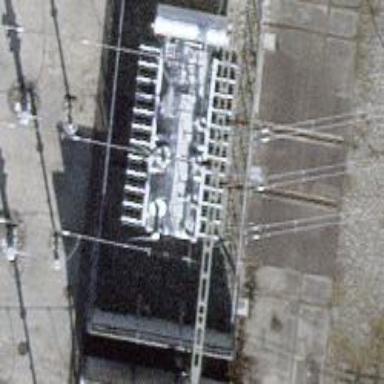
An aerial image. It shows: Outdoor transformer.